Question: The first time I call FB.Login I'm redirected to facebook but then there seems to be a problem with coming back to my app. I'm getting the message "[App name] has stopped working." I've posted a screenshot of the stacktrace further down.
If I after that crash open my game I can see that I am logged in and can do what I want (Invite friends etc.). But if I log out and then in again, the same problem occurs.
- - - - - - - -
Of course I googled the stack trace, and it seems there's a similar problem <URL>. From the SDK for Unity release notes, I noticed that even the latest version of the sdk uses Facebook for Android SDK 3.5.0, which points towards the same issue as the question I linked to. If that is indeed the case, is it possible for me to swap the underlying facebook for android sdk in the facebook for unity sdk and update it to a newer version myself?

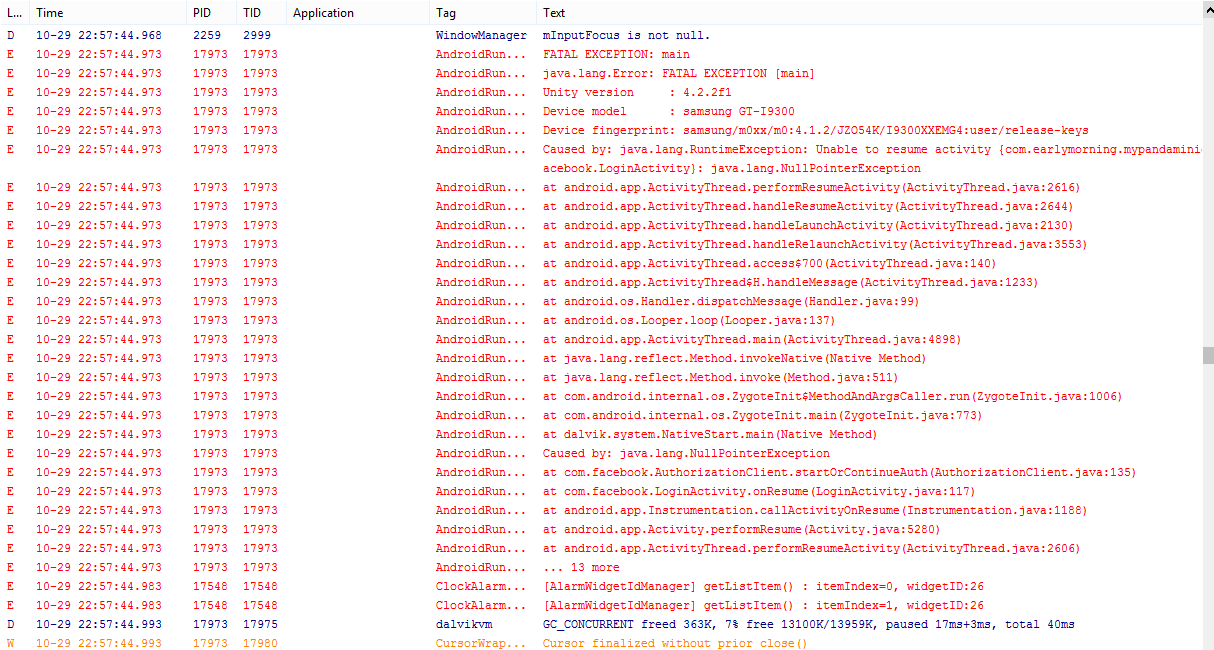
Answer: I found a solution. I don't understand it at all, but it works. Looking at the stacktrace it seems android can't resume the login activity. I tried running the example project and everything worked, as long as I was running in . When I tilted my phone to the same crash happened - even in the example scene. Looking at the LoginActivity in the manifest it looked like this:
'''
<activity android:name="com.facebook.LoginActivity" android:screenOrientation="portrait" android:configChanges="keyboardHidden|orientation">
</activity>
'''
Notice that the screenOrientation is set to portrait. It seems that this, in combination with the fact that my games orientation is set to sensorLandscape - android couldn't find the LoginActivity and thus crashing. I removed the android:screenOrientation="portrait" and everything works.